Question: What do the symbols that are at the left in the Debug Area from the XCode mean? i, A, L, E, etc...

I was looking for that information in the Apple docs (<URL>, but could not find it.
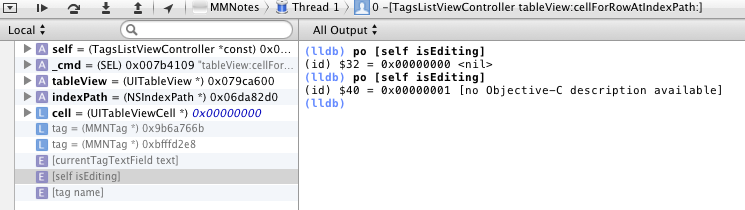
Answer: I could only find a list of the variable types from Ken Orr's "Debugging with Xcode" WWDC 2012 <URL>. You may, or may not, have access to these slides.
- - - - - - -
Note: I cannot be more specific about the different colours of the 'V' variables as I am colour-blind. Boo hoo, poor me. Perhaps you can tell me?